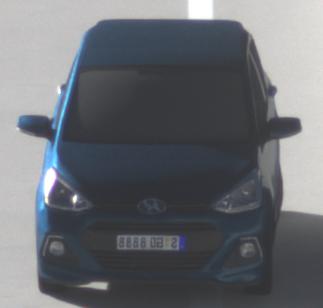
Make: Hyundai
Model: i10
Detailed model: Gen. 2
Model produced from: 2013
Model produced until: 2019
Doors: 5
Color: blue
Road condition: dry road
Daytime: morning or afternoon
Contrast: high contrast